Field crop: maize
Growth stage: 2
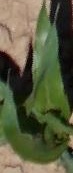
Species: maize